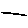
Label: line